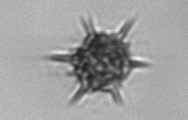
Label: Dictyocha